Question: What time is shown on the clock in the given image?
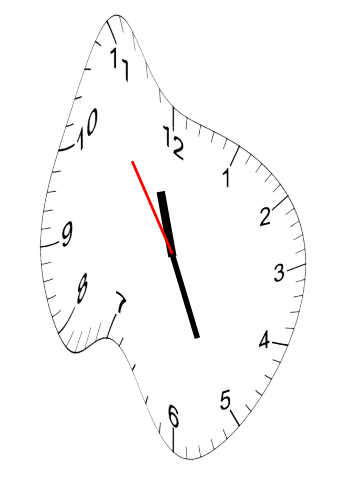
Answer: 11:25:54